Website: walmart
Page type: account-selection
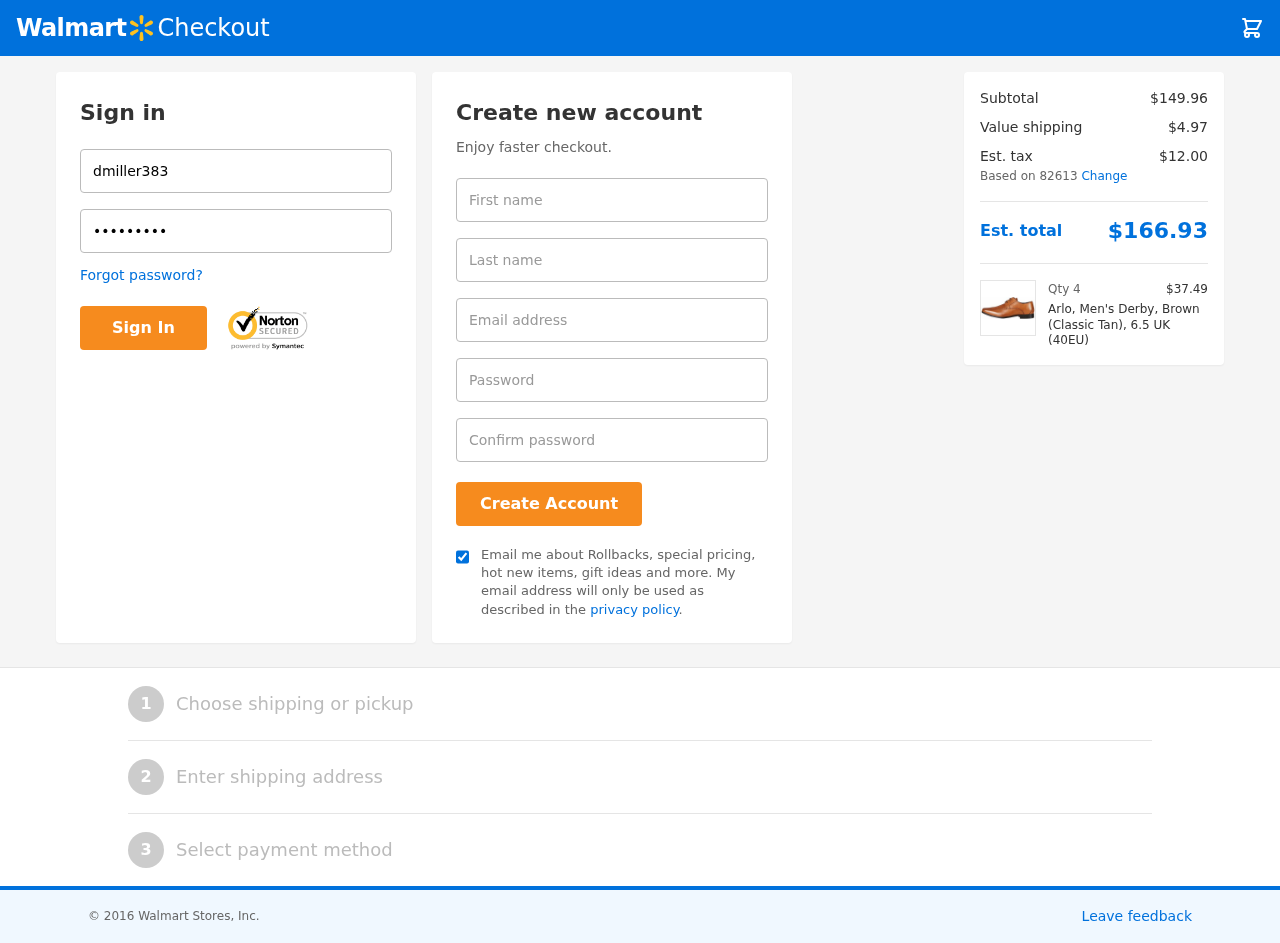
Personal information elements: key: PII_EMAIL
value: david.miller@gmail.com
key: PII_FIRSTNAME
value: David
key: PII_LASTNAME
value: Miller
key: PII_LOGIN_USERNAME
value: dmiller383
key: PII_POSTCODE
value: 82613
Product elements: key: PRODUCT1_NAME
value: Arlo, Men's Derby, Brown (Classic Tan), 6.5 UK (40EU)
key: PRODUCT1_PRICE
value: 37.49
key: PRODUCT1_QUANTITY
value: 4
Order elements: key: ORDER_SUBTOTAL
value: $149.96
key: ORDER_SHIPPING_COST
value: $4.97
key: ORDER_TAX
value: $12.00
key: ORDER_TOTAL
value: $166.93